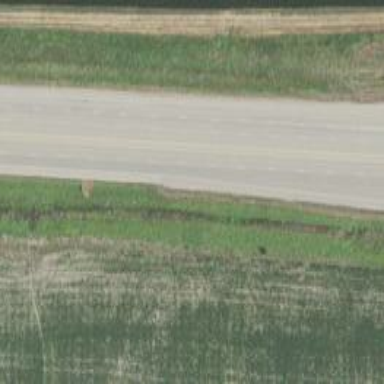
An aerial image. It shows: Trunk highway.